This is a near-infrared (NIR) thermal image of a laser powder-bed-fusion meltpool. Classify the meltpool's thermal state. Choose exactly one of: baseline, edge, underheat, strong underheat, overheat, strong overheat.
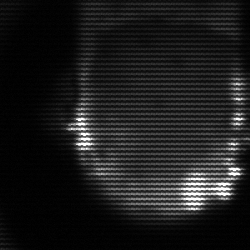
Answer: baseline